Question: I would like to use the sliding menu library to create a slide up menu which shows up in the bottom of the screen as you pull the bottom title bar up. Something like this..

I am new to Android. Any idea how I could reuse the library to do this? Which class/function should be modified?
Any help is appreciated.
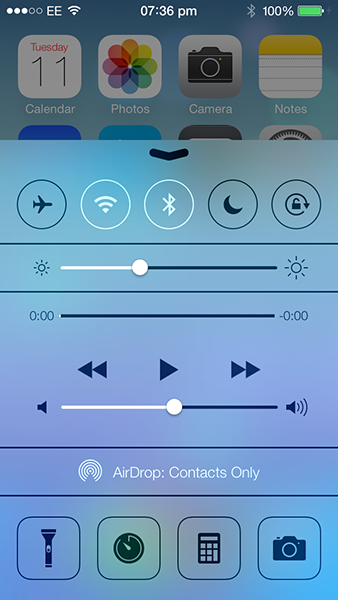
Answer: I believe modifying jfeinstein10's lib might take some time.
Consider the following well documented lib that fits your needs:
<URL>